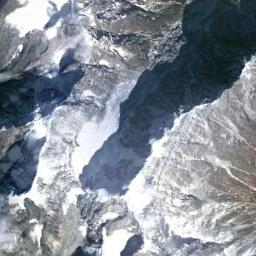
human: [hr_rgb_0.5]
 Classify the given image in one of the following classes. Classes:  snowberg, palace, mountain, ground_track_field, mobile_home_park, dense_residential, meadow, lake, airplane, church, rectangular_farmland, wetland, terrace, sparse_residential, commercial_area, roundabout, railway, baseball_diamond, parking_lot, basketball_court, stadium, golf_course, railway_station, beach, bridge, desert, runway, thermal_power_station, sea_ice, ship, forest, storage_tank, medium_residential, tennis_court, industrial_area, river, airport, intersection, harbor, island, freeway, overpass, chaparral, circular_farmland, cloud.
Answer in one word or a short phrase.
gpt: snowberg